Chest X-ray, PA view. Patient: 61 years old, sex M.
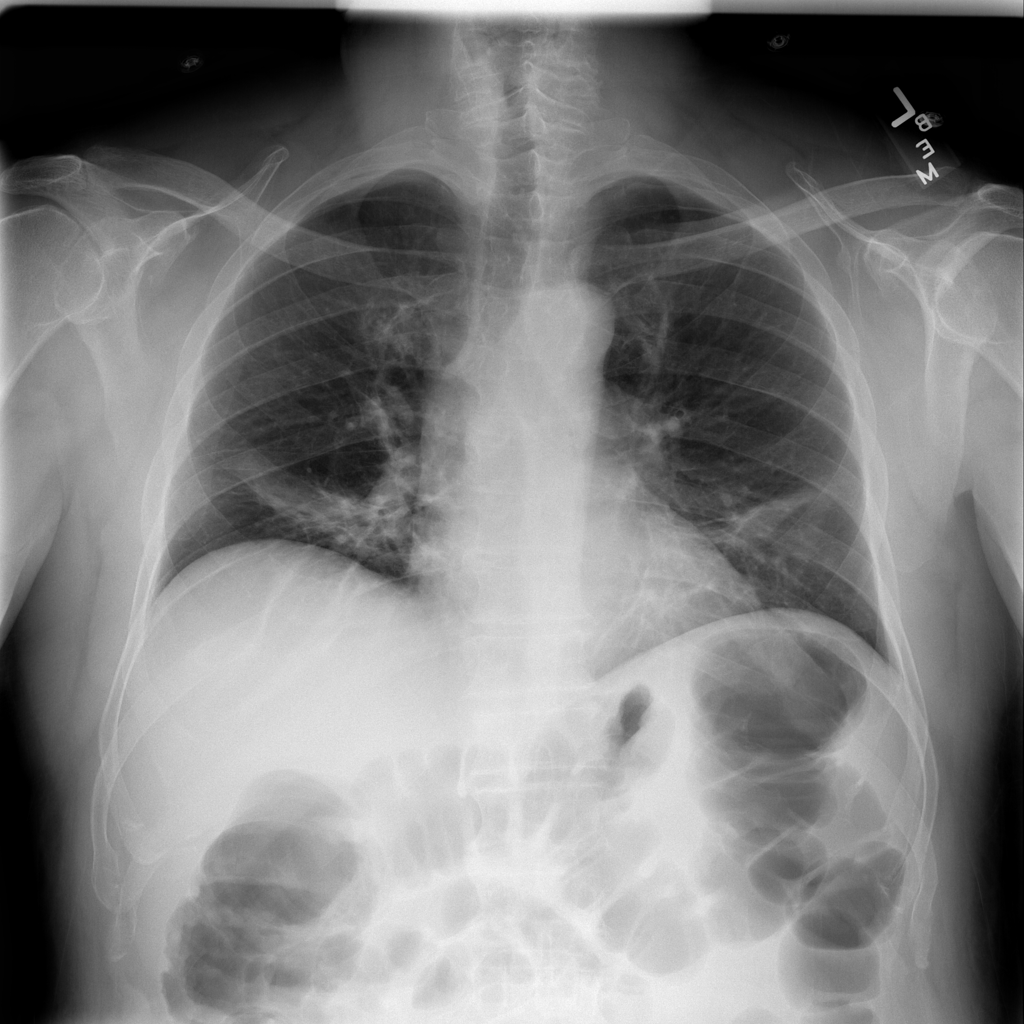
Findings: Atelectasis, Pneumonia